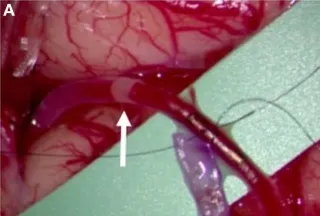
Intra-operative photos taken during right superficial temporal artery-middle cerebral artery bypass of patient A, demonstrating intraluminal embolic material traveling in a distal-to-proximal direction, observed on two occasions (A,B).
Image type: medical_photograph (other_medical_photograph)